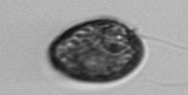
Label: Prorocentrum